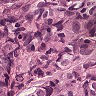
Metastatic tissue present: yes